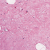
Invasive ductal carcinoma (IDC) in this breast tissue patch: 0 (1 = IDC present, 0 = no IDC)